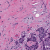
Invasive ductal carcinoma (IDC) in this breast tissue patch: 0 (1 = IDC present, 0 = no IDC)